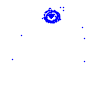
Particle: kaon